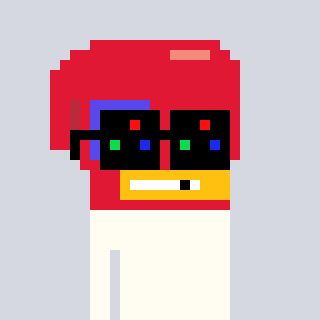
a pixel art character with square black sunglasses, a boxing glove-shaped head and a teal-colored body on a cool background